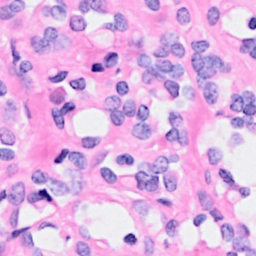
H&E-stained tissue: Breast